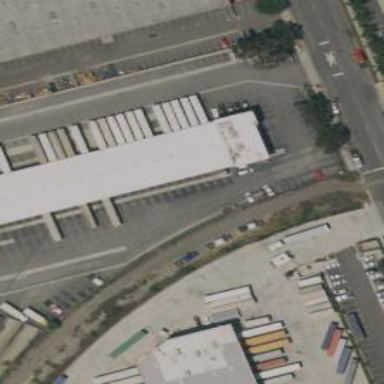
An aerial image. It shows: Warehouse.